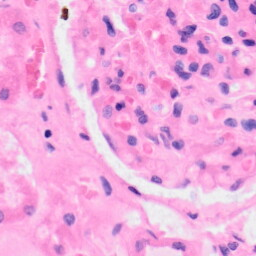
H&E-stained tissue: Kidney